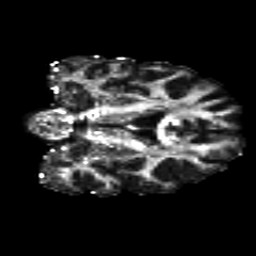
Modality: FA
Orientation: coronal
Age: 30
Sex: male
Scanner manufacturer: siemens
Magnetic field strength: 3 T
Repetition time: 8.8 s
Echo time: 0.085 s